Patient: sex F, age 35
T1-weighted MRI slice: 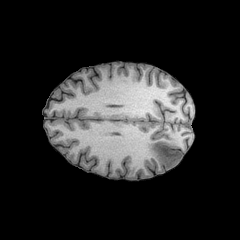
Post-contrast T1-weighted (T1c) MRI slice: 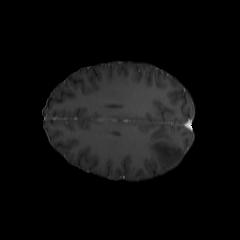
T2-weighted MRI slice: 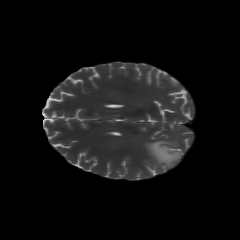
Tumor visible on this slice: yes
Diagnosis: Astrocytoma, IDH-mutant
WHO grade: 2